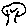
Label: tree